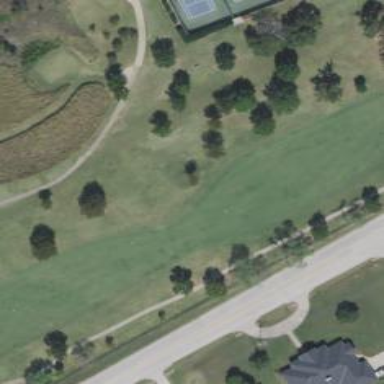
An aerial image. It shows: Golf hole.